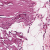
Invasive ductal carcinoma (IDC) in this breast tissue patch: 0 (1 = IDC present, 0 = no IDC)